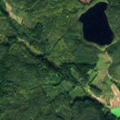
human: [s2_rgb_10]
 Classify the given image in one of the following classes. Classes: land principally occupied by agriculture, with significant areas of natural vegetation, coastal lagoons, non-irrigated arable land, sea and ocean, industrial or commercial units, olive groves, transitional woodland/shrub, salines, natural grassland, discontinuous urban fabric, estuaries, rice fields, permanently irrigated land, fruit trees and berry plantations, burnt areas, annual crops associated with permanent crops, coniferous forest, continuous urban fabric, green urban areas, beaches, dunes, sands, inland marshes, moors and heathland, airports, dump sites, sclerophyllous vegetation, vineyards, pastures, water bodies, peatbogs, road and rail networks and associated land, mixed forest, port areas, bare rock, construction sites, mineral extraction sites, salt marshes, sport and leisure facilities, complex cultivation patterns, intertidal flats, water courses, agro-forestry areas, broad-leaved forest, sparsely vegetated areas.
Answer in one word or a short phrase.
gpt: coniferous forest, mixed forest, transitional woodland/shrub